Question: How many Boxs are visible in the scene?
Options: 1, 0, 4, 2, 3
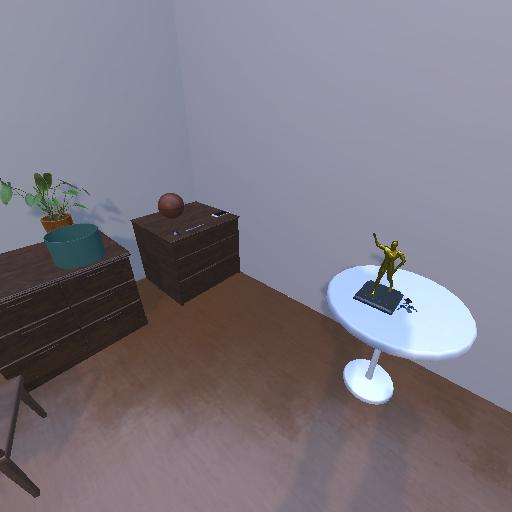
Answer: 1